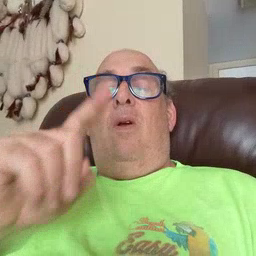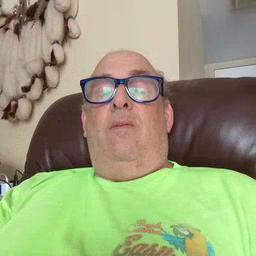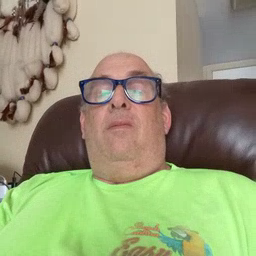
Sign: talk